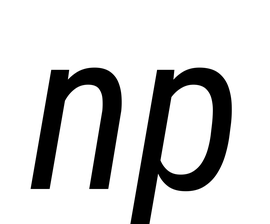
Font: Roboto-Italic_Condensed_Italic